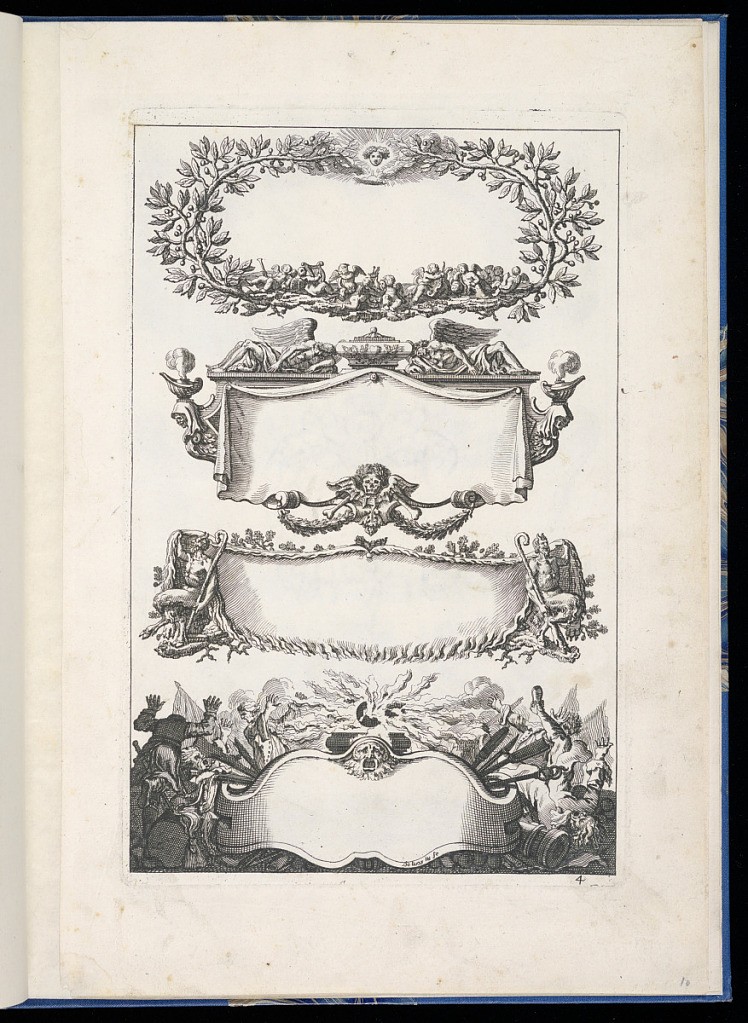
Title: Four Cartouche Designs
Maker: Juan Dolívar, Spanish, active in France, 1641–1692
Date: ca. 1690
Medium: Etching on paper
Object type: Print
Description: Four cartouche designs. The upper design is made up of olive branches with winged putti musicians below and the head of Apollo above surrounded by rays of light. The upper middle design is in the form of a funerary monument or a tomb with winged angels, skeletons, incense burners, drapery, and festoons of leaves. The lower middle design includes olive branches, and satyrs/ fauns. The lower design features scenes of war with flailing bodies, a canon bomb exploding, smoke and weapons (arms and armor). The plate is numbered.